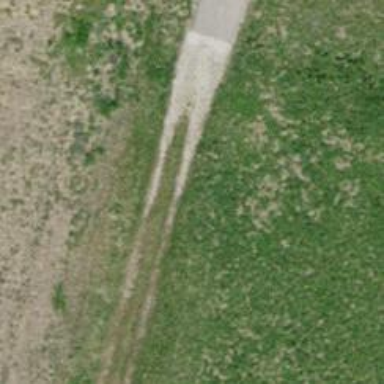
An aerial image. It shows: Grass track with grade5 track type.